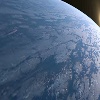
Label: cloud